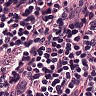
Metastatic tissue present: no